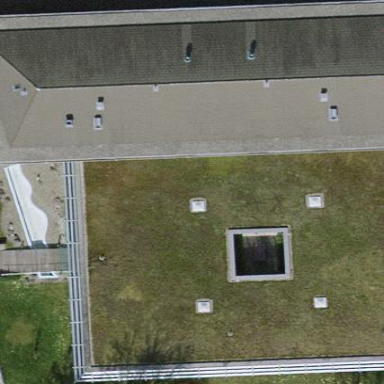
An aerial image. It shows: Office building with flat roof.